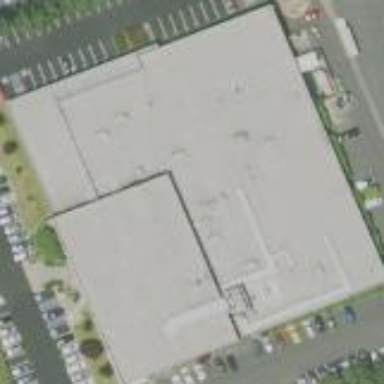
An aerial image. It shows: Commercial building.